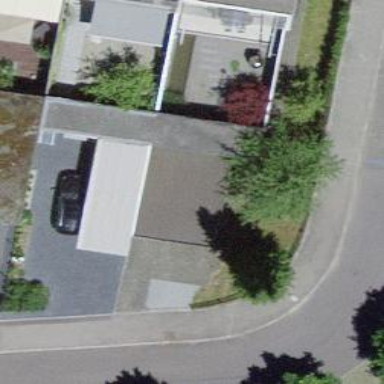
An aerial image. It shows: Flat roof building.